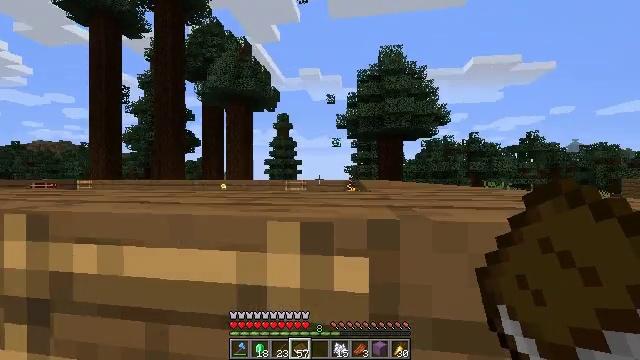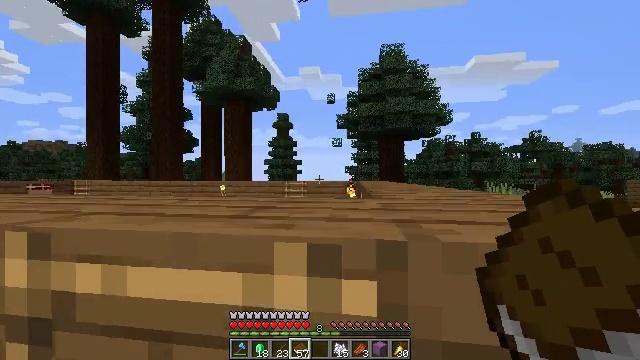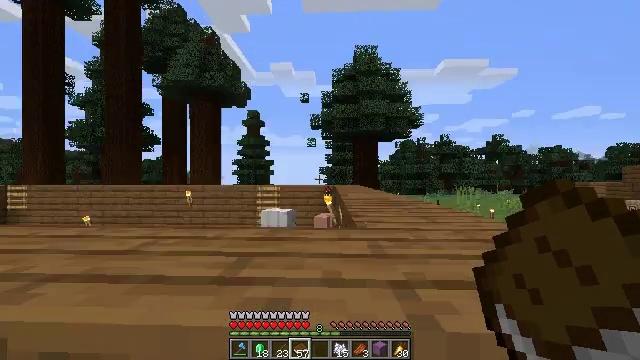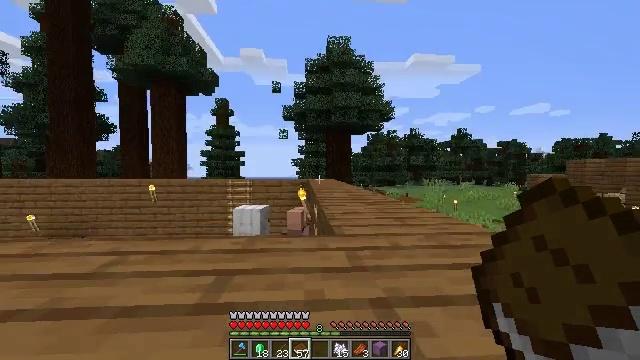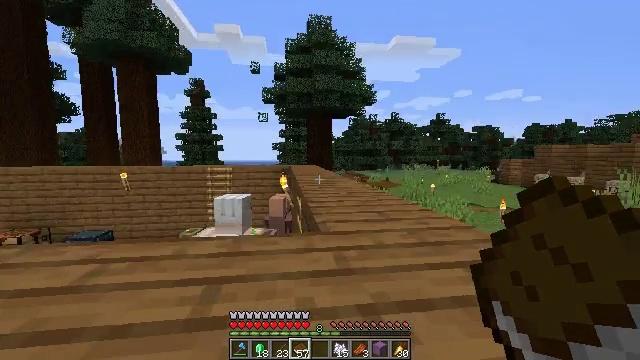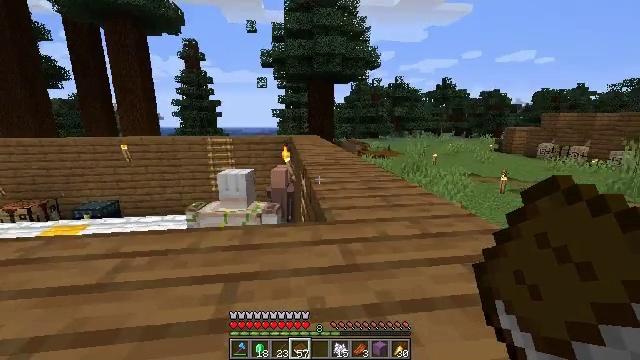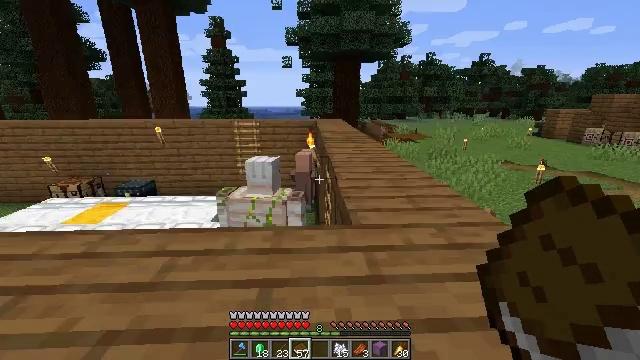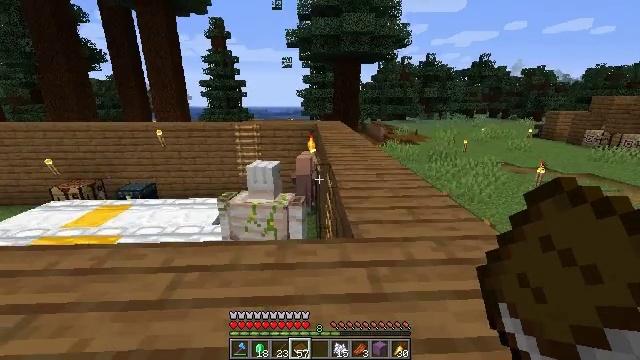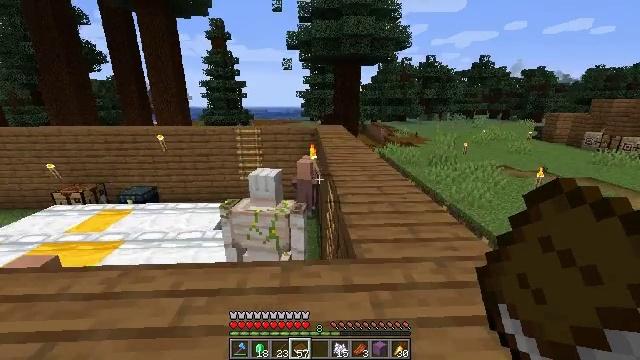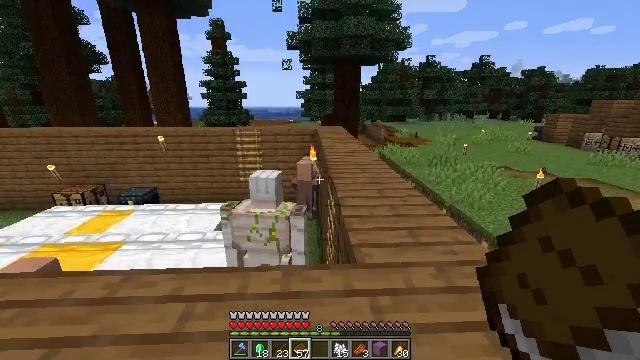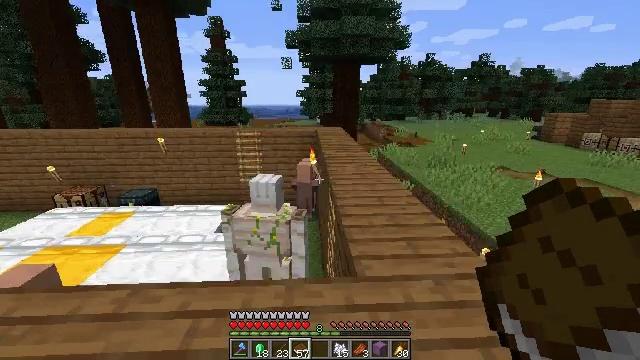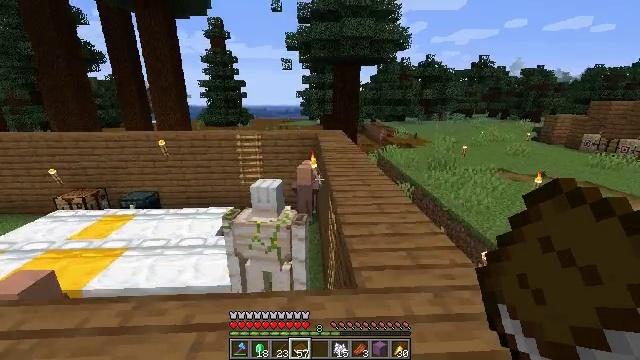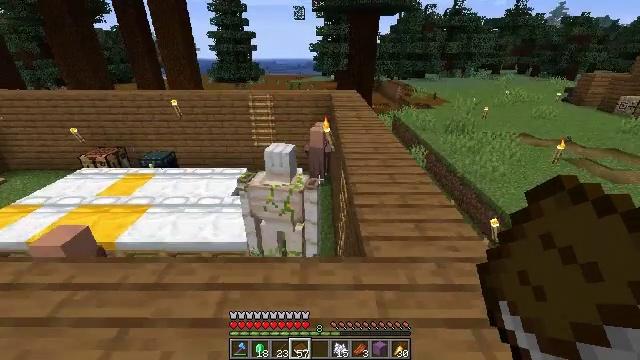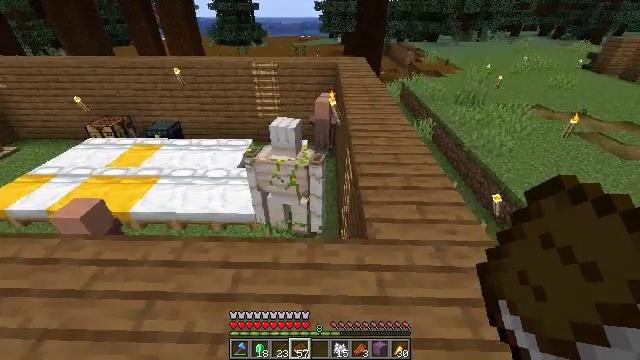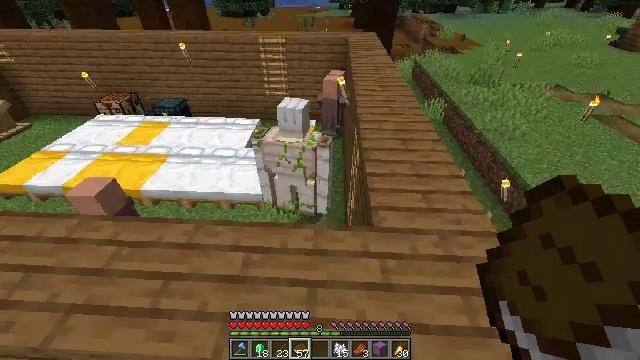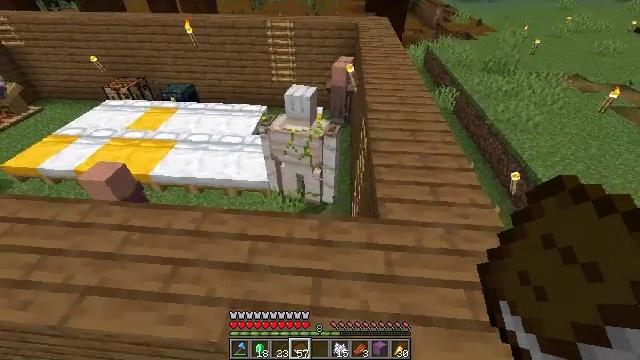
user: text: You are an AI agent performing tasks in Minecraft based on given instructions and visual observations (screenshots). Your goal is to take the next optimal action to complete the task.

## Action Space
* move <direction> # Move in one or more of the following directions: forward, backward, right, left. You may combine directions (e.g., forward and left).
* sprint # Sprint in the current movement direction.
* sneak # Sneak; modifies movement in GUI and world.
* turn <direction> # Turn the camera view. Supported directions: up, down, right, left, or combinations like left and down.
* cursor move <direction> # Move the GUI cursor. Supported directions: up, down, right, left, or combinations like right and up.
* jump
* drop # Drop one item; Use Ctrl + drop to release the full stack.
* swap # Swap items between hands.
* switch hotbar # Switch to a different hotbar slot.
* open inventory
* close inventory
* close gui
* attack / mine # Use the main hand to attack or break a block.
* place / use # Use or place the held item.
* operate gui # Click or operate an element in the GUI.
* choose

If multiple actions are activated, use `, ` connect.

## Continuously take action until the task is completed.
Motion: motion action
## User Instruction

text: To craft a diamond, utilize the crafting grid.
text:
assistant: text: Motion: move forward, sprint
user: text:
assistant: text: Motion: move forward, sprint, turn right
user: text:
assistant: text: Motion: move forward, sprint, turn right and down
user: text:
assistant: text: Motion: move forward, sprint, turn right and down
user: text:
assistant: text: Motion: move forward, sprint, turn down
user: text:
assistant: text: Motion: move forward, sprint, turn left and down
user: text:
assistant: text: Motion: move forward, sprint
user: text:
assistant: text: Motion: move forward, sprint
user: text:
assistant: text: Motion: move forward, sprint
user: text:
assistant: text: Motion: move forward, sprint
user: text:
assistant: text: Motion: move forward, sprint
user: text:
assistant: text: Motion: move forward, sprint, turn left and down
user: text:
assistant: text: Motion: move forward, turn left and down
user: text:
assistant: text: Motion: move forward, turn left and down
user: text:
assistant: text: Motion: move forward, turn left and down
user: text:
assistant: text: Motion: no_op
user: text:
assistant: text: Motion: no_op
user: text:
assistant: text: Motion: no_op
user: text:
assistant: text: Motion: turn right
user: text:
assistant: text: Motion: no_op
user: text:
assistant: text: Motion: move forward
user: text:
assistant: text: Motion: move forward, turn left and down
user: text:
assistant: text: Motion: move forward and move right, turn left and down
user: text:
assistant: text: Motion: move forward and move right, turn down
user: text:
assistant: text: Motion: move forward and move right, turn right and down
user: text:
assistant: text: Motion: move forward and move right, turn right
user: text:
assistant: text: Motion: move forward and move right, turn right
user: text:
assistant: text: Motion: move forward and move right
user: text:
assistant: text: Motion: move forward and move right, turn left and up
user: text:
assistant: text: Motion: move forward, turn left and up